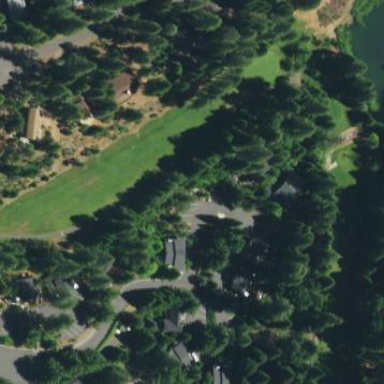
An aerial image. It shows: Grassy area designated as golf fairway.